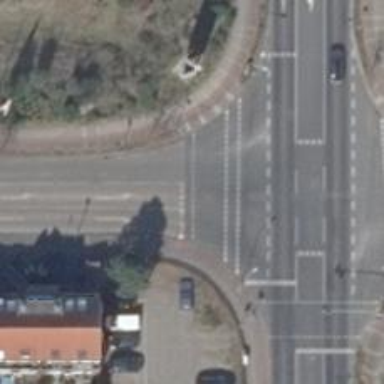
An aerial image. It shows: Road with "give way" sign.